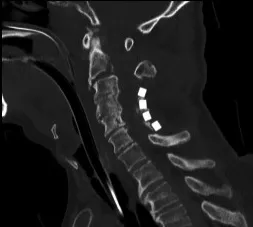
Plane CT neck in bone window algorithm, axial and sagittal views . A and b: Vertebral fracture of C2 and dislocation between C2 and C3.
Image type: radiology (ct)